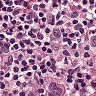
Metastatic tissue present: no